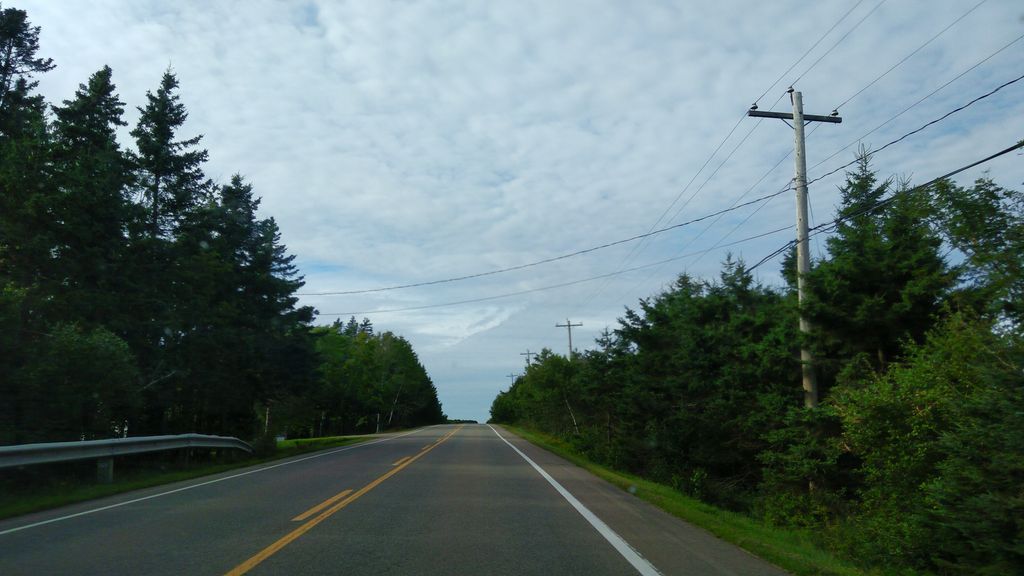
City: charlottetown